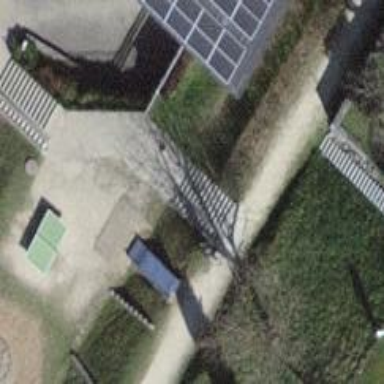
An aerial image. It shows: Set of steps on the road.